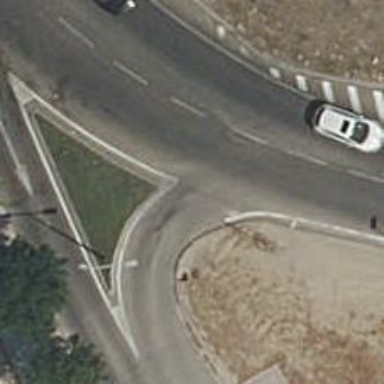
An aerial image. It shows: Road with "give way" sign.